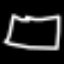
Label: square